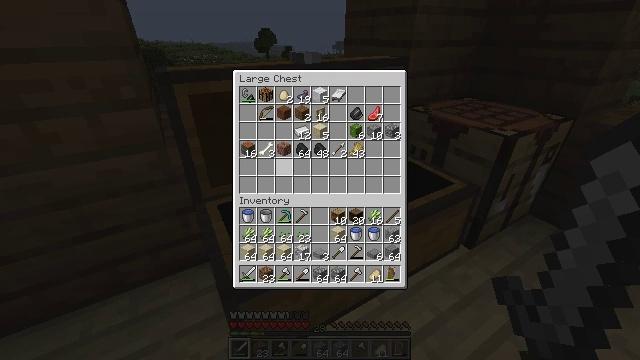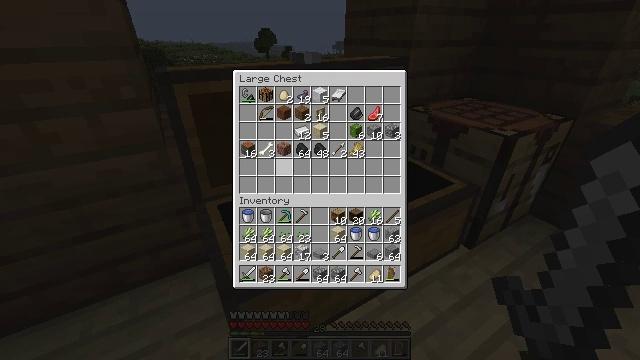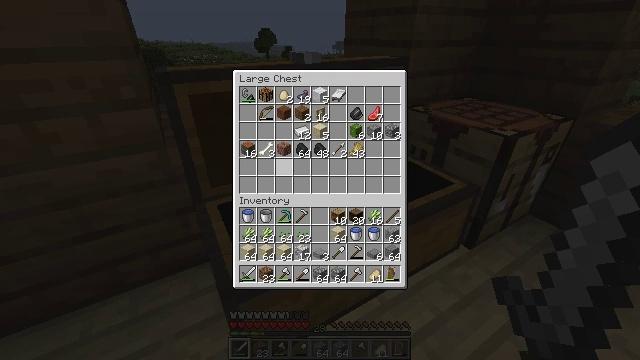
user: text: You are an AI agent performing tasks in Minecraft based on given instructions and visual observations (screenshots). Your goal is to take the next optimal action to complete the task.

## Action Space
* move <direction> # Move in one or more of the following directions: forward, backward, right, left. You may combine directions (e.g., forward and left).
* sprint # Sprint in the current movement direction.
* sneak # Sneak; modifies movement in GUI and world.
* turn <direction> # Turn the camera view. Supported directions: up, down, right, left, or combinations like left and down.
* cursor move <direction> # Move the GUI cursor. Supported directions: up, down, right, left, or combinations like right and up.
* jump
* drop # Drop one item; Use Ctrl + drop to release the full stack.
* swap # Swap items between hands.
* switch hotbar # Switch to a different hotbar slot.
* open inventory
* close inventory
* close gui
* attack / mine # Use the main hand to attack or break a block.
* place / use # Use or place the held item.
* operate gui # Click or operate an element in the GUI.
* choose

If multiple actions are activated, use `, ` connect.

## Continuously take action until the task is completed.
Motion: motion action
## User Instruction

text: Open your crafting interface and craft a birch trapdoor.
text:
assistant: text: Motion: no_op
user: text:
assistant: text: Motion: no_op
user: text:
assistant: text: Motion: no_op
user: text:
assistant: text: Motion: no_op
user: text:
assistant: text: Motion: no_op
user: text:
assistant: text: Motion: no_op
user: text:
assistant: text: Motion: no_op
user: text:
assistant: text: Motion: no_op
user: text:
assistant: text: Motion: no_op
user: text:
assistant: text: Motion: no_op
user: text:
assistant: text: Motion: no_op
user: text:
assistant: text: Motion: no_op
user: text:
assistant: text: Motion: no_op
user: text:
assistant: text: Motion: no_op
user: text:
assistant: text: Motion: no_op
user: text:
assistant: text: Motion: no_op
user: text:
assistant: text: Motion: no_op
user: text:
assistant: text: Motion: no_op
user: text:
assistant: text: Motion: no_op
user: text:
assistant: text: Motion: no_op
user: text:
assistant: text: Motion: no_op
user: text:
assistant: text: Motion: no_op
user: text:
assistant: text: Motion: no_op
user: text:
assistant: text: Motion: no_op
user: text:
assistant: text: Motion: no_op
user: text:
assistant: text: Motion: no_op
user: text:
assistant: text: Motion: no_op
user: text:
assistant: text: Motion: no_op
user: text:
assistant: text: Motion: no_op
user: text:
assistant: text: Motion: no_op